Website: apple
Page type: address-validator
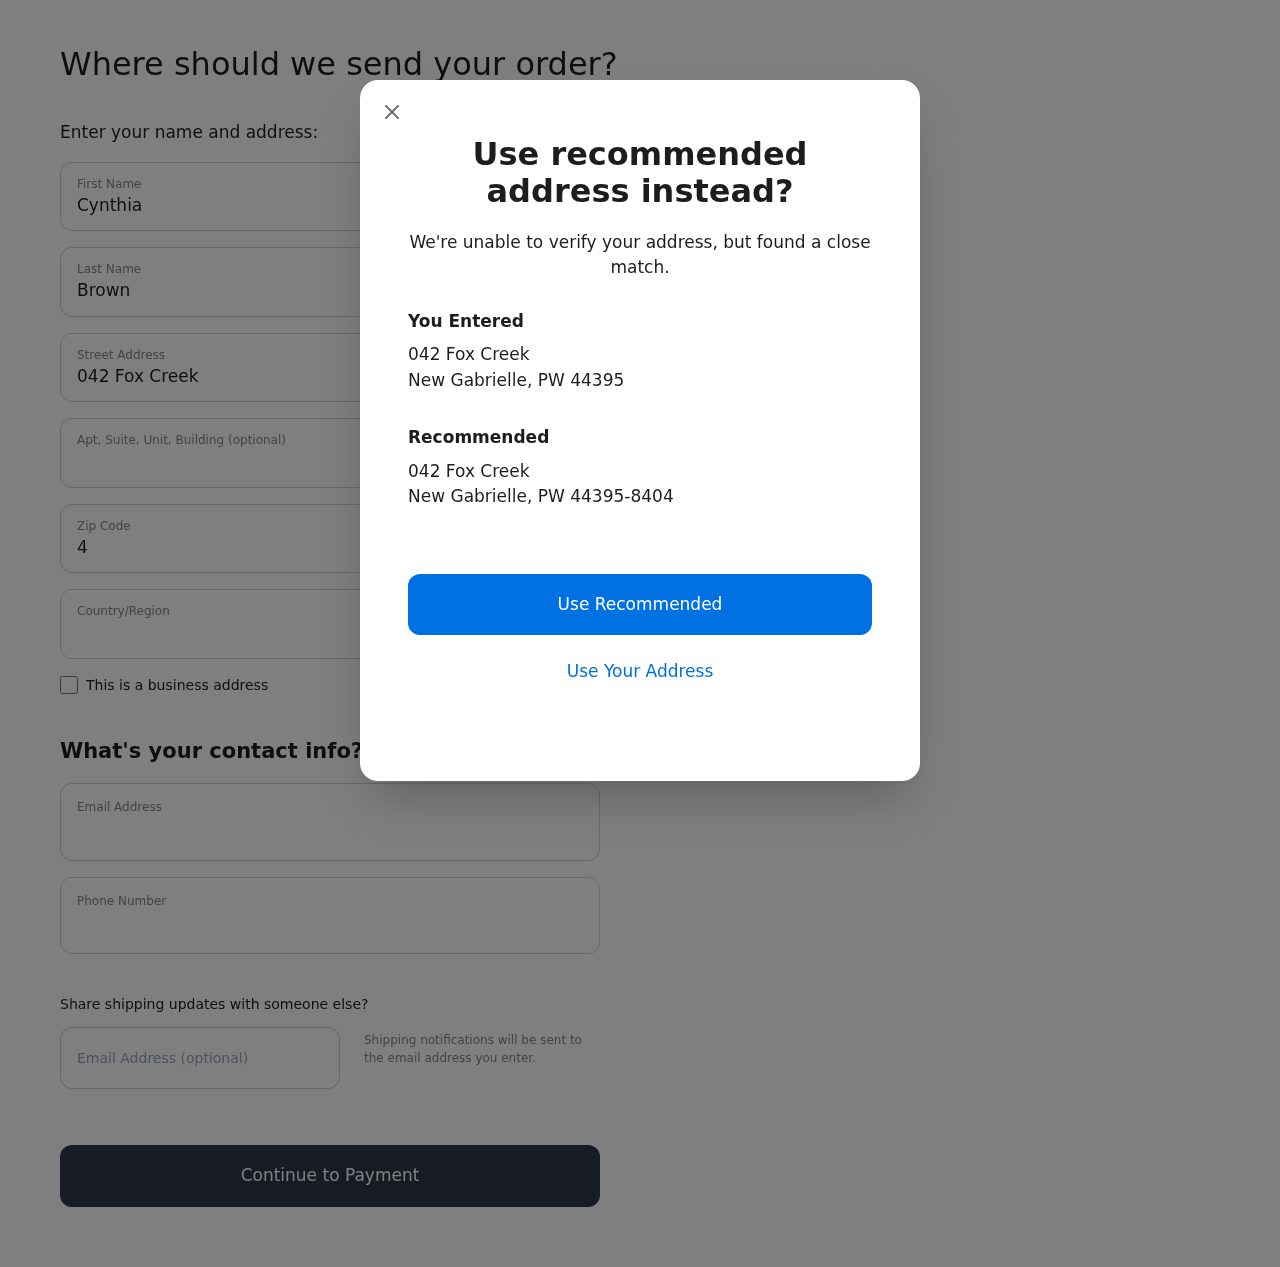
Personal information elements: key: PII_CITY
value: New Gabrielle
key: PII_COUNTRY
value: United States
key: PII_EMAIL
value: cynthia.brown@gmail.com
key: PII_FIRSTNAME
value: Cynthia
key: PII_GIFT_EMAIL
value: dphelps@hotmail.com
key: PII_LASTNAME
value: Brown
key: PII_PHONE
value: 5563761361
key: PII_POSTCODE
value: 44395
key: PII_POSTCODE_FULL
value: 44395-8404
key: PII_STATE_ABBR
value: PW
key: PII_STREET
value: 042 Fox Creek
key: PII_CITY2
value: New Gabrielle
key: PII_STATE_ABBR2
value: PW